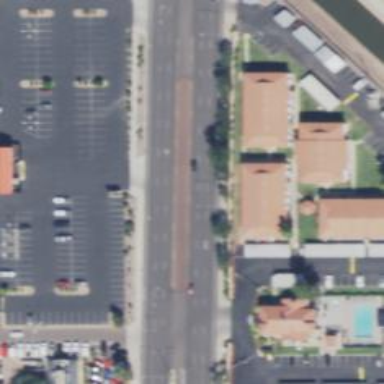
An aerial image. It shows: Secondary road with asphalt surface.